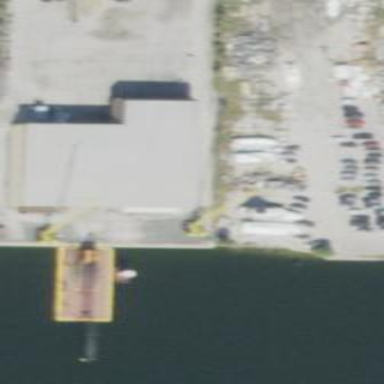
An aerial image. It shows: Building located in boatyard area.